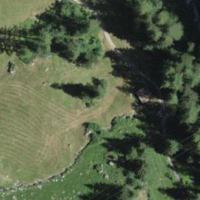
EUNIS habitat code: 26
Species observed at this site:
Sambucus racemosa